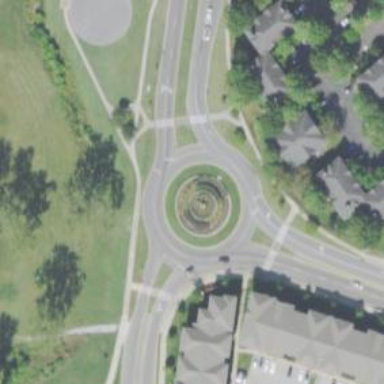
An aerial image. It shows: Secondary road with asphalt surface leading to roundabout.